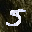
Label: 5